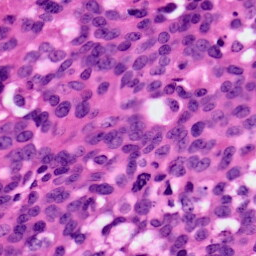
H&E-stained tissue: Ovarian